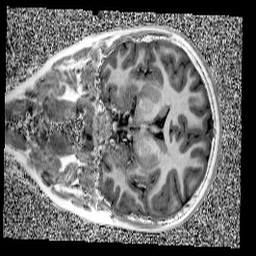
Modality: UNIT1
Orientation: coronal
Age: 9
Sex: female
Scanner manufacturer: siemens
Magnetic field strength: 3 T
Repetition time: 4 s
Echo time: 0.00303 s